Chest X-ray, PA view. Patient: 87 years old, sex F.
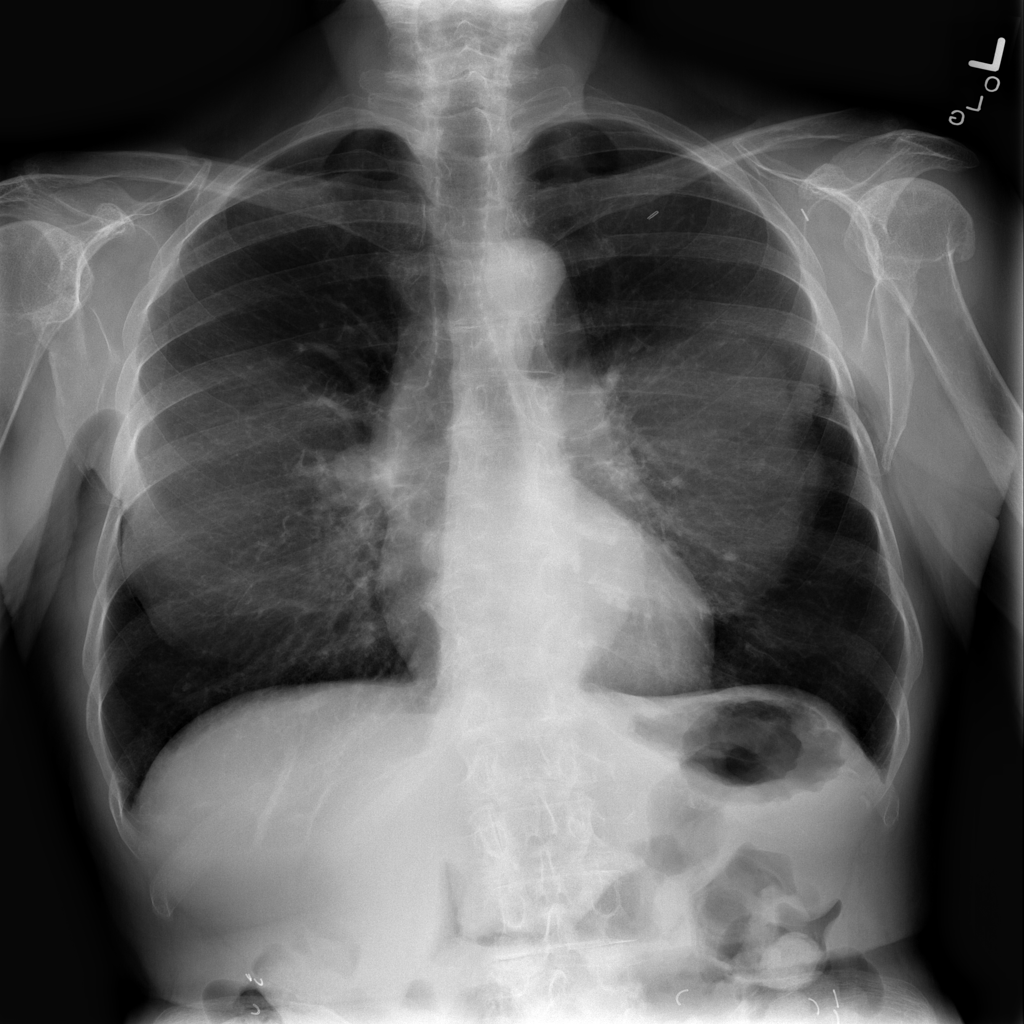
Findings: No Finding